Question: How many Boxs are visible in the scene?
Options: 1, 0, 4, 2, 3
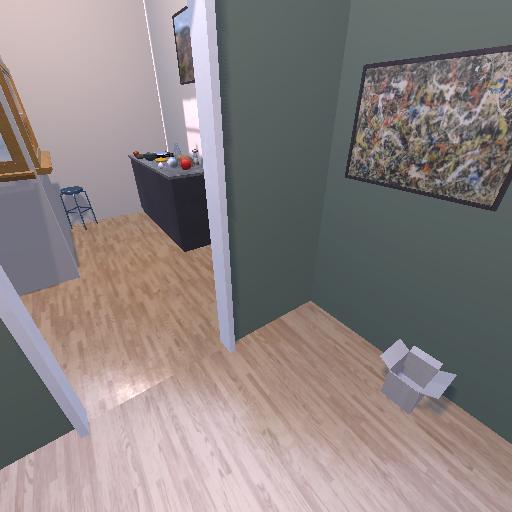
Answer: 1